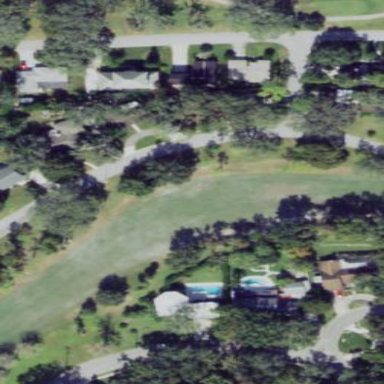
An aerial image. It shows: Golf fairway surrounded by grass.